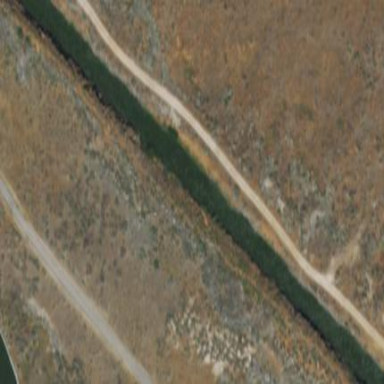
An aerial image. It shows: Canal of water flowing naturally.